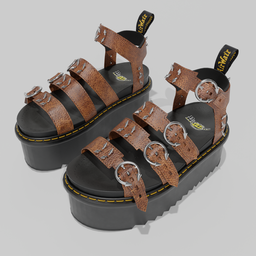
Label: people